Interaction volume radius: 10 \u00c5
Interaction volume height: 20 \u00c5
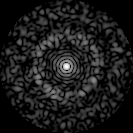
Disorder parameter: 0.8418